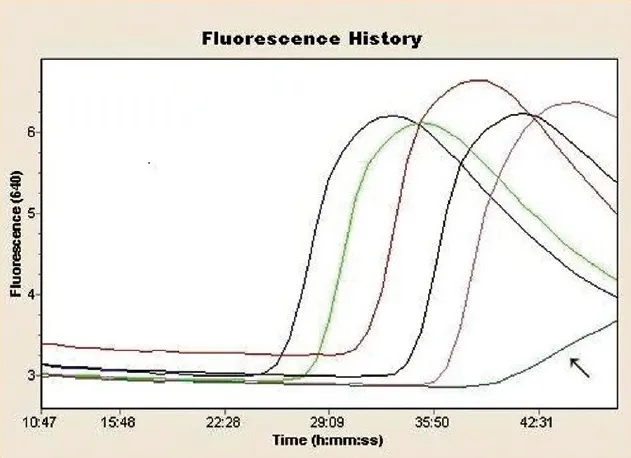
Real-time PCR that confirmed parvovirus B19 (arrow shows negative control sample).
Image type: chart (chart)